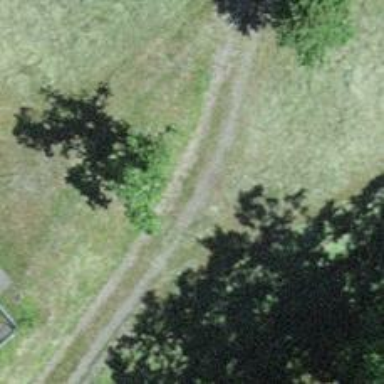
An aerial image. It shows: Unpaved track with grade2 surface.